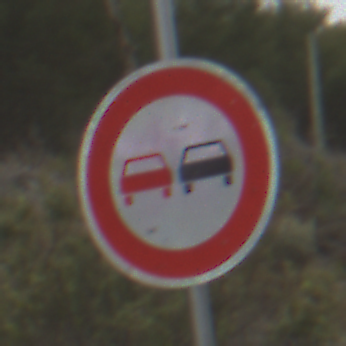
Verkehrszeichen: Ueberholverbot
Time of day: Midday
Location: Outdoor (Nature)
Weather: Overcast
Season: NotSpecified
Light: Natural